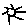
Label: sun